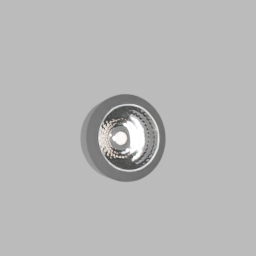
Label: lighting